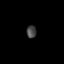
Tissue: skin
Cell type: Others
Senescence score: 0.7897
Nuclear area (px): 123
Mean DAPI intensity: 68.065